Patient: sex F, age 64
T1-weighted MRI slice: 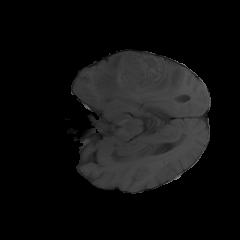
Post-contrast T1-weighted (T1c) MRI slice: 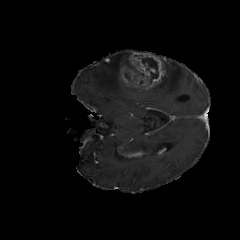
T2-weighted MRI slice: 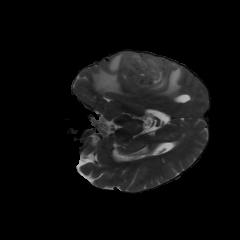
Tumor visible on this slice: yes
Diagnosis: Glioblastoma, IDH-wildtype
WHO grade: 4